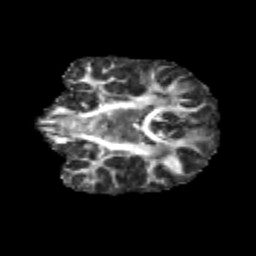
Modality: FA
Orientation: coronal
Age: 11
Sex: male
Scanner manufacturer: siemens
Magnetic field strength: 3 T
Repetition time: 3.8 s
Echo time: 0.07 s